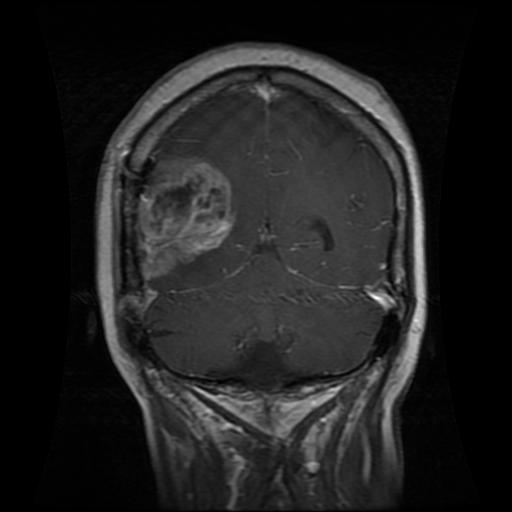
Label: glioma